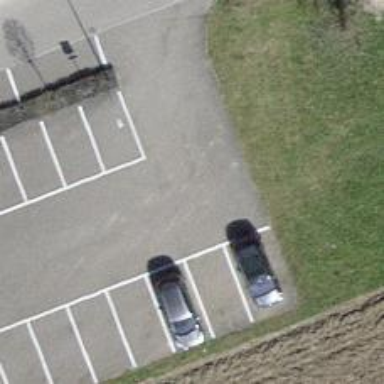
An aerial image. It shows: Road serving as parking aisle.